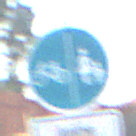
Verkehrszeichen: GetrennterRadUndGehwegRadwegLinks
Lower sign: HinweisDurchVerbaleAngabe4
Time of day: SunriseSunset
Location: Outdoor (Suburban)
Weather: PartlyCloudy
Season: NotSpecified
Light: Natural